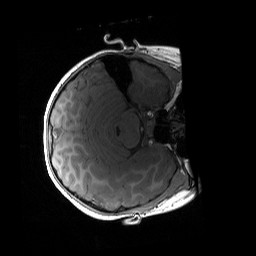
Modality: T1w
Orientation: axial
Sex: female
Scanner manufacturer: siemens
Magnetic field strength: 3 T
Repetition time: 1.9 s
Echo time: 0.00243 s